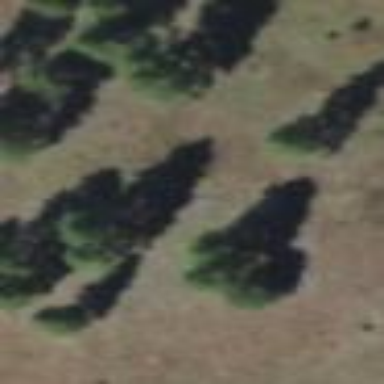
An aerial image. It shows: Evergreen woodland with needle-leaved trees.